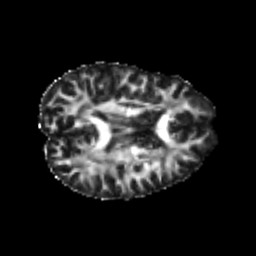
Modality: FA
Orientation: axial
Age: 24
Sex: female
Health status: healthy
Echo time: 0.074 s